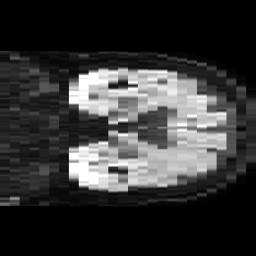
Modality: TRACE
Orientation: coronal
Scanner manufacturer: philips
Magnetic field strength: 3 T
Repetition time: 4.058 s
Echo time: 0.06008 s